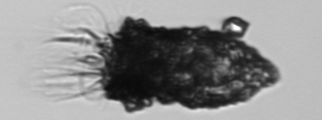
Label: Tintinnopsis